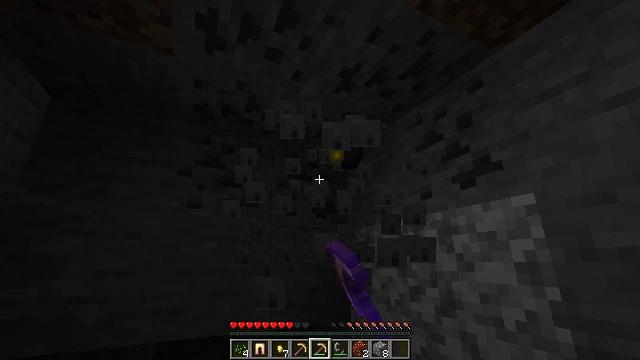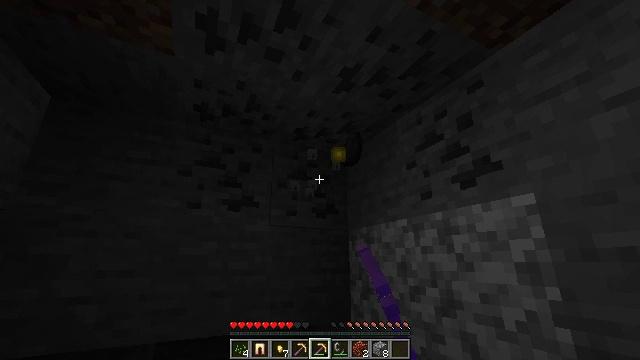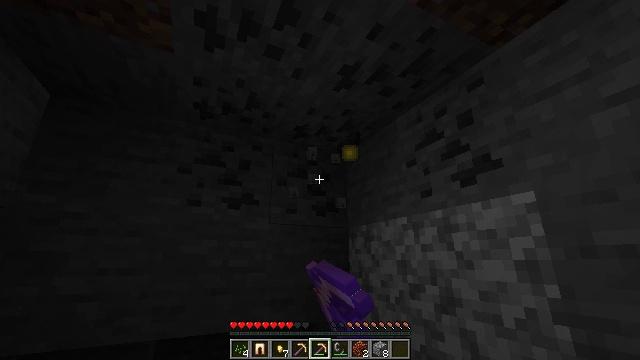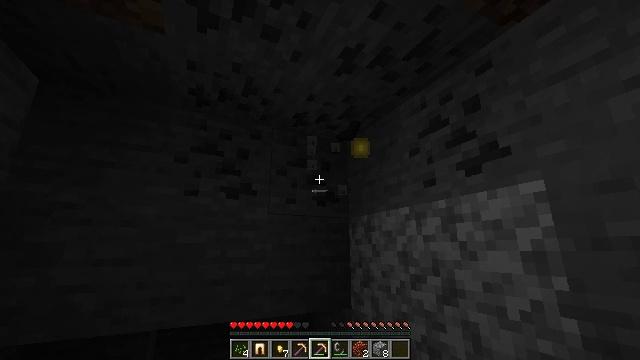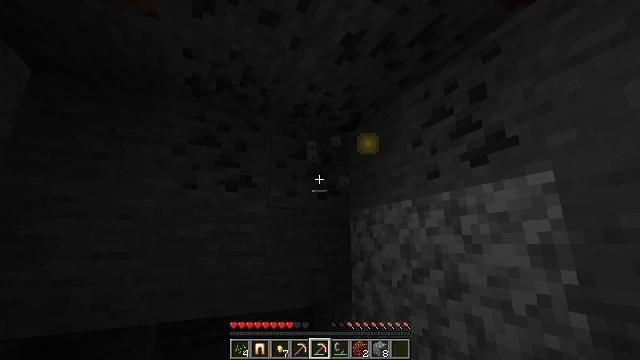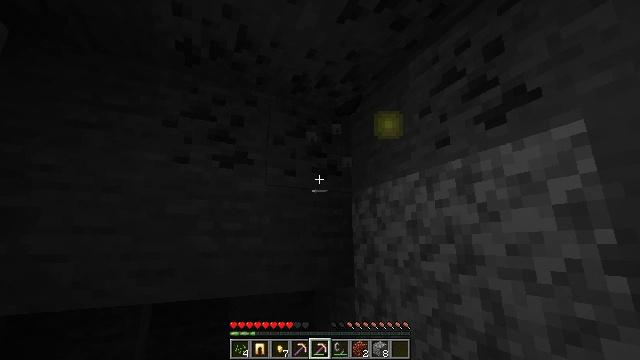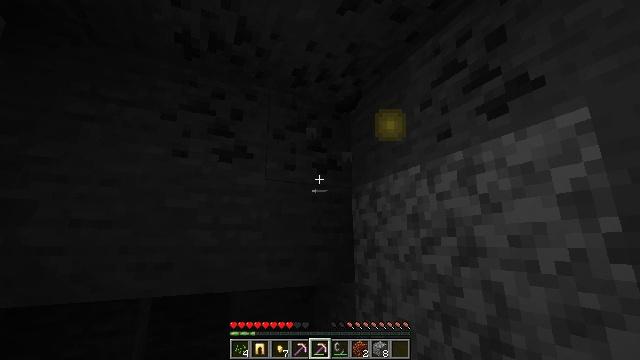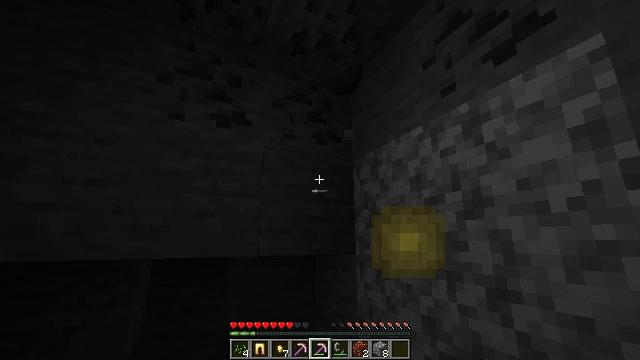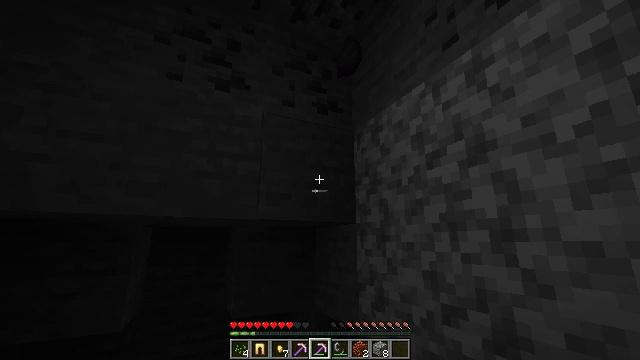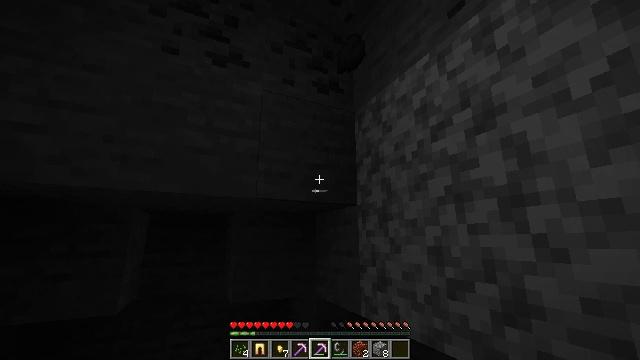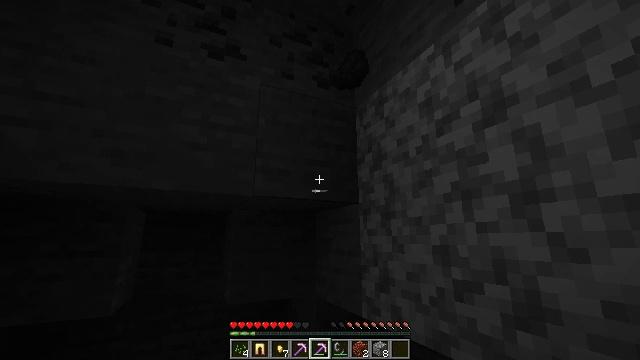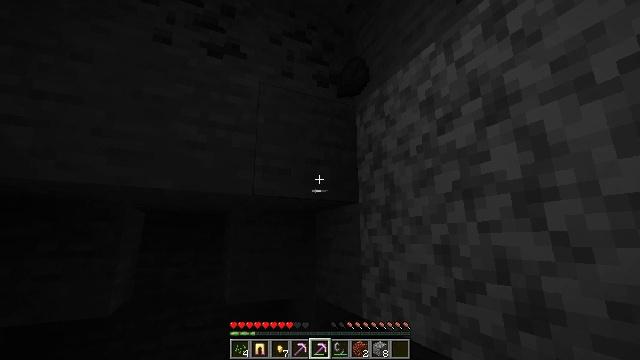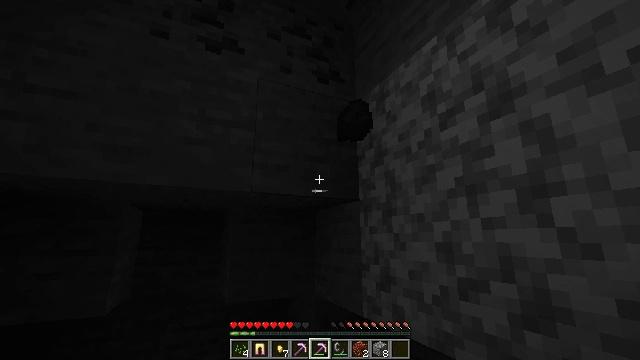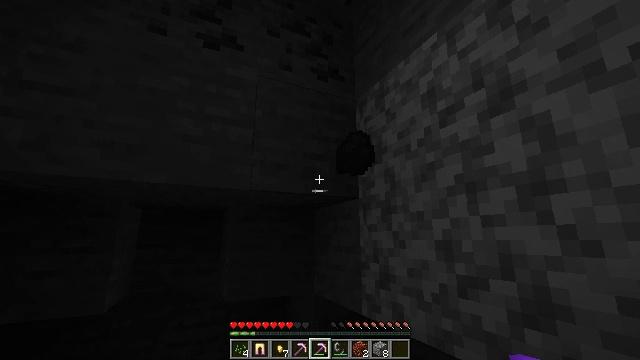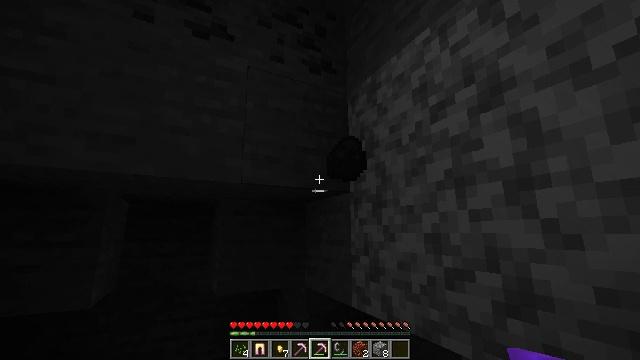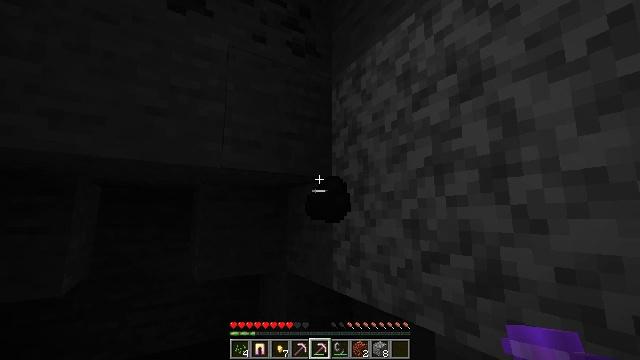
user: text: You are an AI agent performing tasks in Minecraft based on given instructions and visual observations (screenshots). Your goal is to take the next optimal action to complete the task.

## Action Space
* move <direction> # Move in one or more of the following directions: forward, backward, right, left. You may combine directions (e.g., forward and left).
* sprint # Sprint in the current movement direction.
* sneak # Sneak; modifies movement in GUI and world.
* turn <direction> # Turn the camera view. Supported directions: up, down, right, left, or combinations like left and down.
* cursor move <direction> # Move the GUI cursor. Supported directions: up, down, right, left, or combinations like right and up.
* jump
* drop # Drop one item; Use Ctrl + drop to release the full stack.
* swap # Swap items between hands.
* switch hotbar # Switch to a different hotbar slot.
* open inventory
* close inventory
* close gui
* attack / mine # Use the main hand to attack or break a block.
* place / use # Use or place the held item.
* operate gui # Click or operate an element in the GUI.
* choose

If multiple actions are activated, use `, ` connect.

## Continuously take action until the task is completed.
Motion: motion action
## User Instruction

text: Harvest tall grass for seeds.
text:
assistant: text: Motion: attack / mine
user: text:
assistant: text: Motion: attack / mine
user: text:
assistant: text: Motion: move forward, turn down
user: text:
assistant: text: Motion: move forward, turn down
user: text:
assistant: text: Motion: move forward
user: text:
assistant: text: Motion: move forward
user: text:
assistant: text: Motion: no_op
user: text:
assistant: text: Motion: no_op
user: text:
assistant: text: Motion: no_op
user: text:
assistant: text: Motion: no_op
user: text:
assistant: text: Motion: no_op
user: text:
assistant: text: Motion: no_op
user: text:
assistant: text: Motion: no_op
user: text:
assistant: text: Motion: turn right and down
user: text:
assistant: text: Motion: turn right and down
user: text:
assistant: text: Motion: turn right
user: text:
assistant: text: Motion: no_op
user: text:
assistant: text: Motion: turn down
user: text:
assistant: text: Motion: turn right and down
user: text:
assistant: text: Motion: turn right and down
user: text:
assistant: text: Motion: turn right and down
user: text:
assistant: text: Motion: turn right and down
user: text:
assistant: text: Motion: turn right and down
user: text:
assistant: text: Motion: turn down
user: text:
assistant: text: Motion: turn down
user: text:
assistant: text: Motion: turn down
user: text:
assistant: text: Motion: turn down
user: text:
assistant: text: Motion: no_op
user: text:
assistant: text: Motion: no_op
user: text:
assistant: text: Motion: no_op